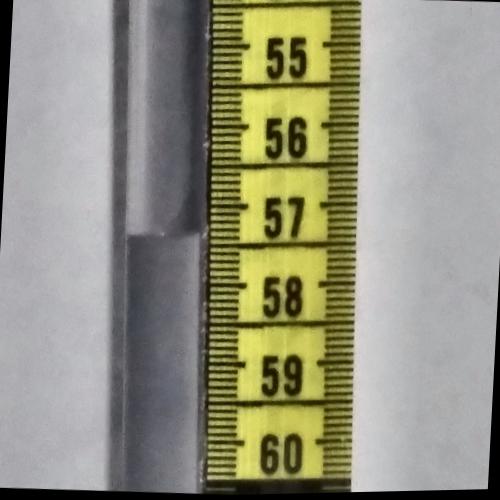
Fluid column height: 57.4 cm